Question: On a crosstab, i'm looking to reorder the columns listed on the table from "Decreased" "Increased" "Remained" to "Increased" "Remained" "Decreased". Here's an image explaining the exact required change.
[Existing order of columns with required change]

I'm also looking to do this for an accompanying chart.
Thank you in advance! Josh
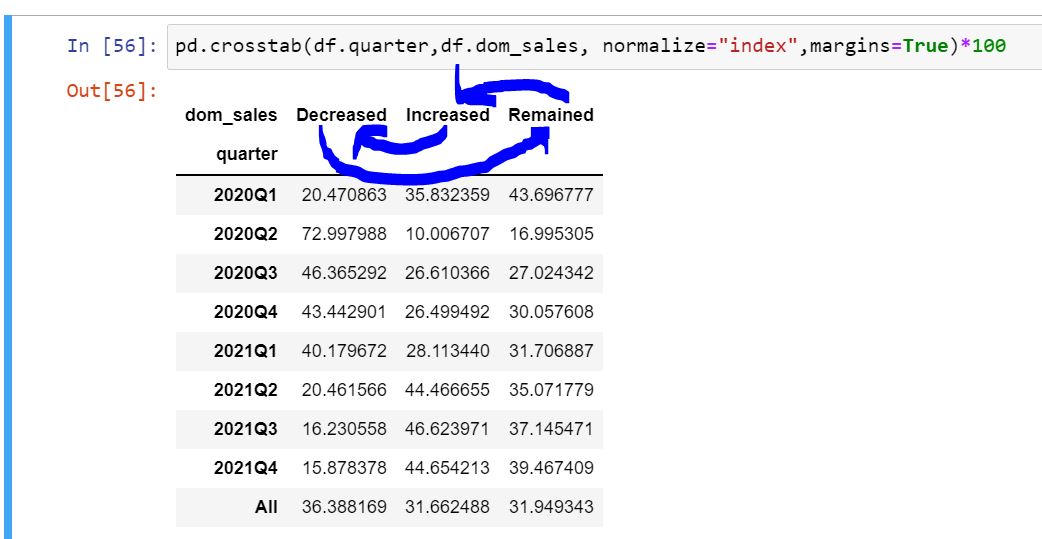
Answer: You can simply select the columns in the order you want. E.g.:
'''
z = pd.crosstab(...)
z[['Increased', 'Remained', 'Decreased']]
'''